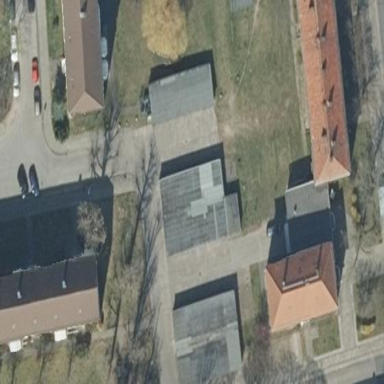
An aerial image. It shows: Garages as the designated land use.